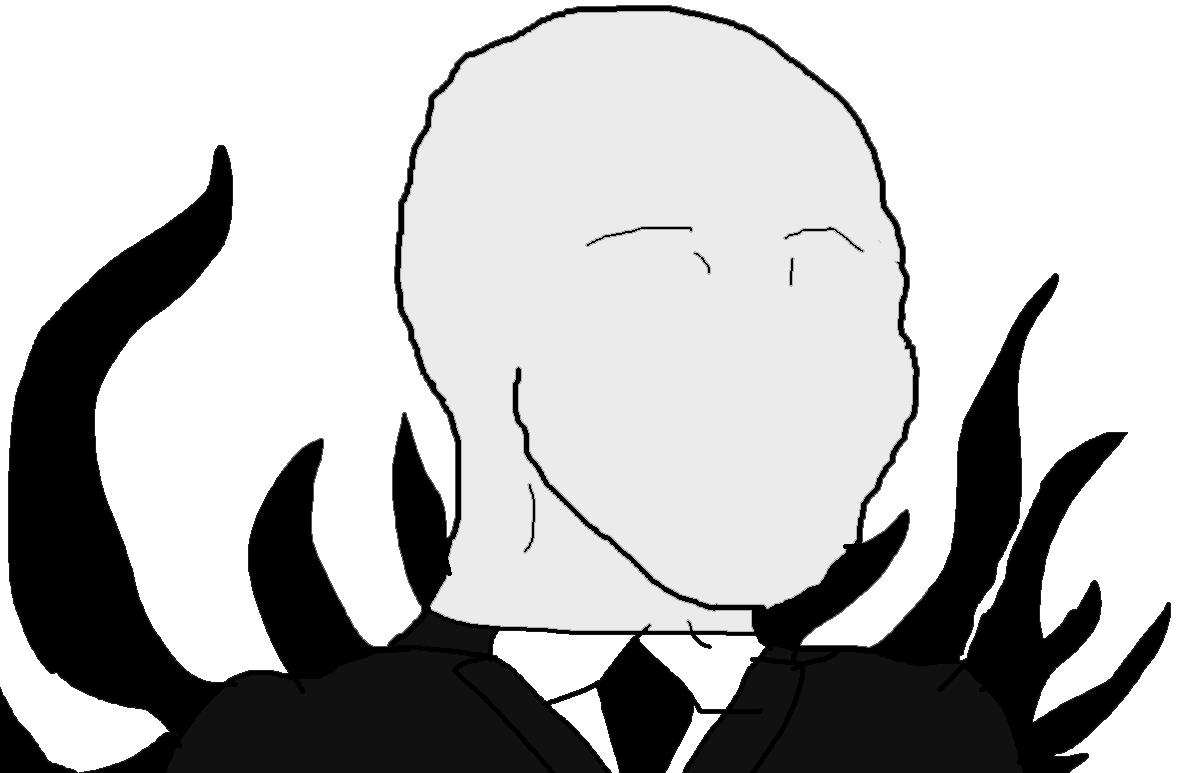
Label: 5_Oomer